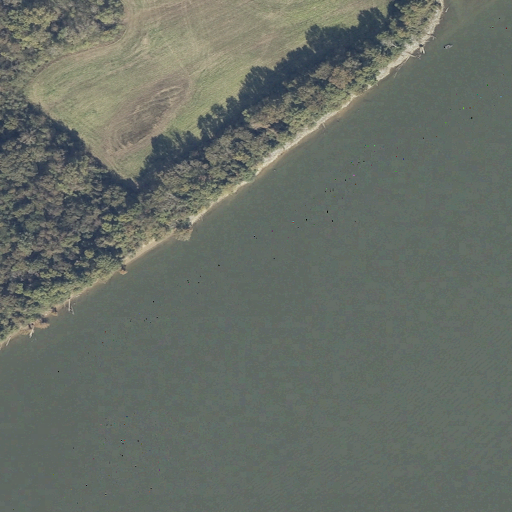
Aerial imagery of bar in Alabama named Tuscumbia Bar containing open water, cultivated crops, mixed forest, deciduous forest, pasture, grassland, and woody wetlands